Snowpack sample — Buffalo Mountain, Silverthorne, Colorado, USA (1/25/25, 10:11 AM MST)
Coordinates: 39.6222, -106.1139
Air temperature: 22 °F
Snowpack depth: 110 cm
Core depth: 30 cm
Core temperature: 42.8 °F
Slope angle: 12°, slope face: 102°
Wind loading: high
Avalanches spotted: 0
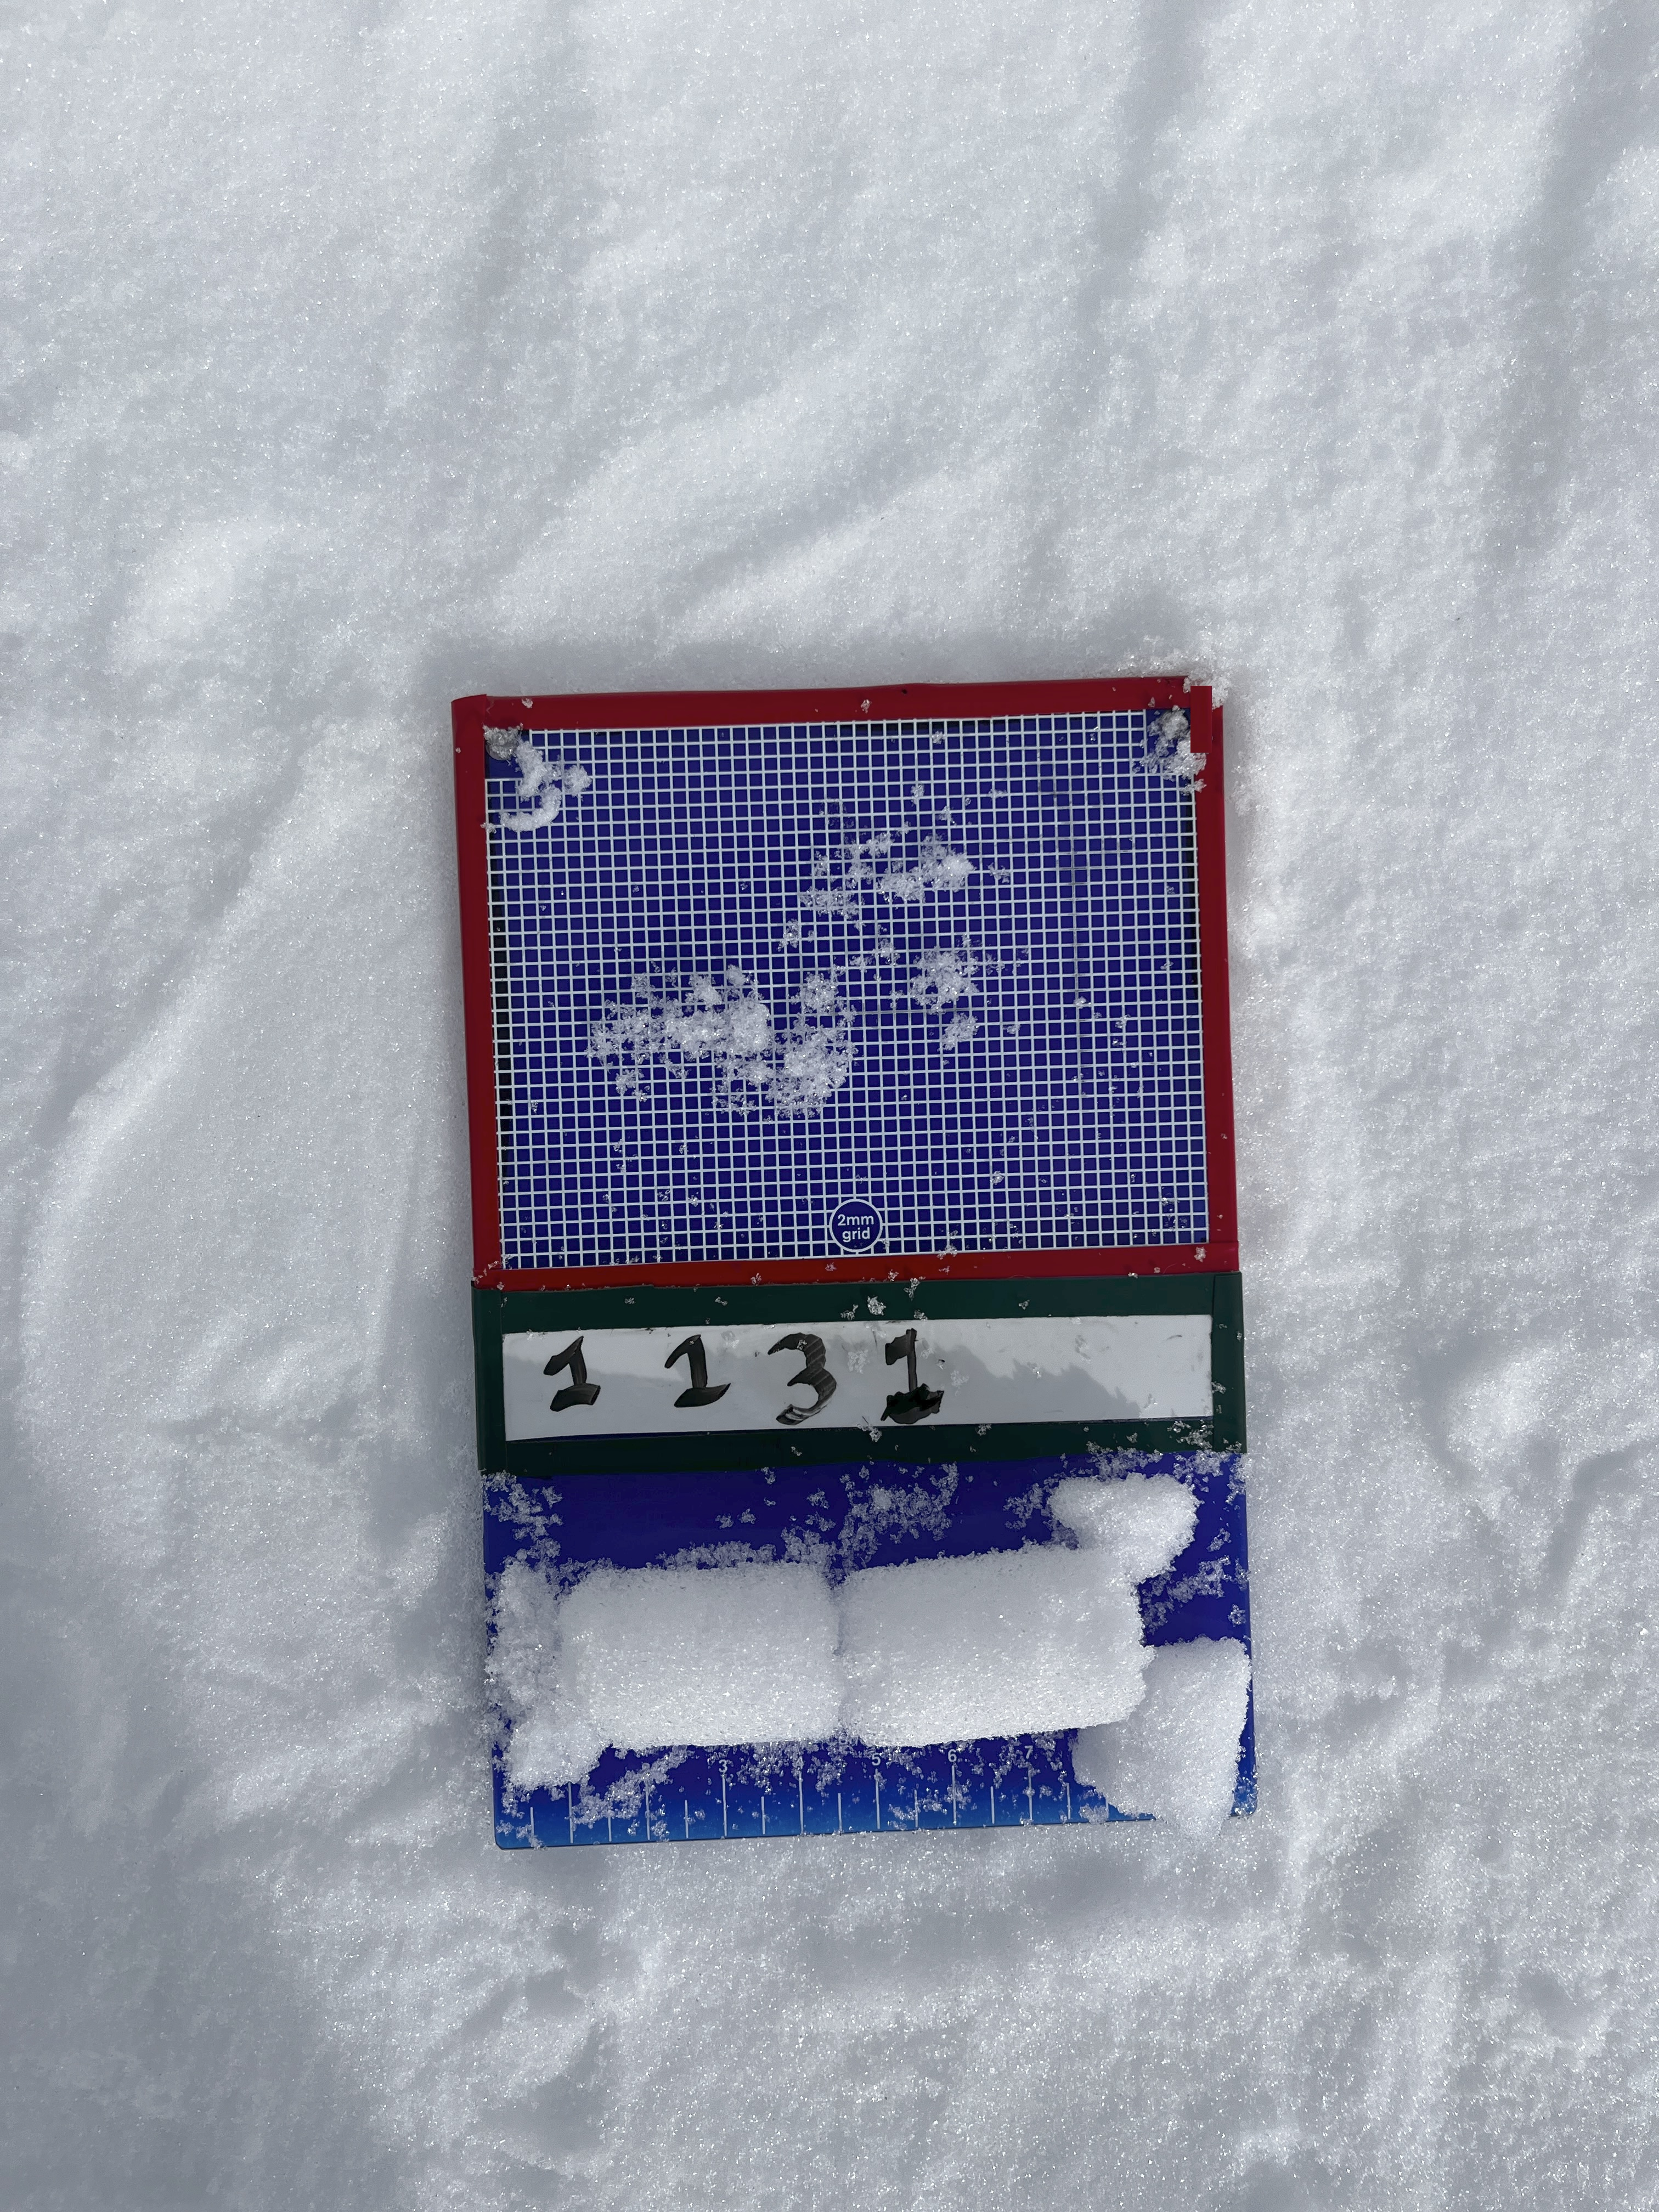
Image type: crystal_card
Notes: No avalanches nearby, collected on the outskirts of a fire break 15 meters from the treeline, on way to Buffalo and Red Mountain